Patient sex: F
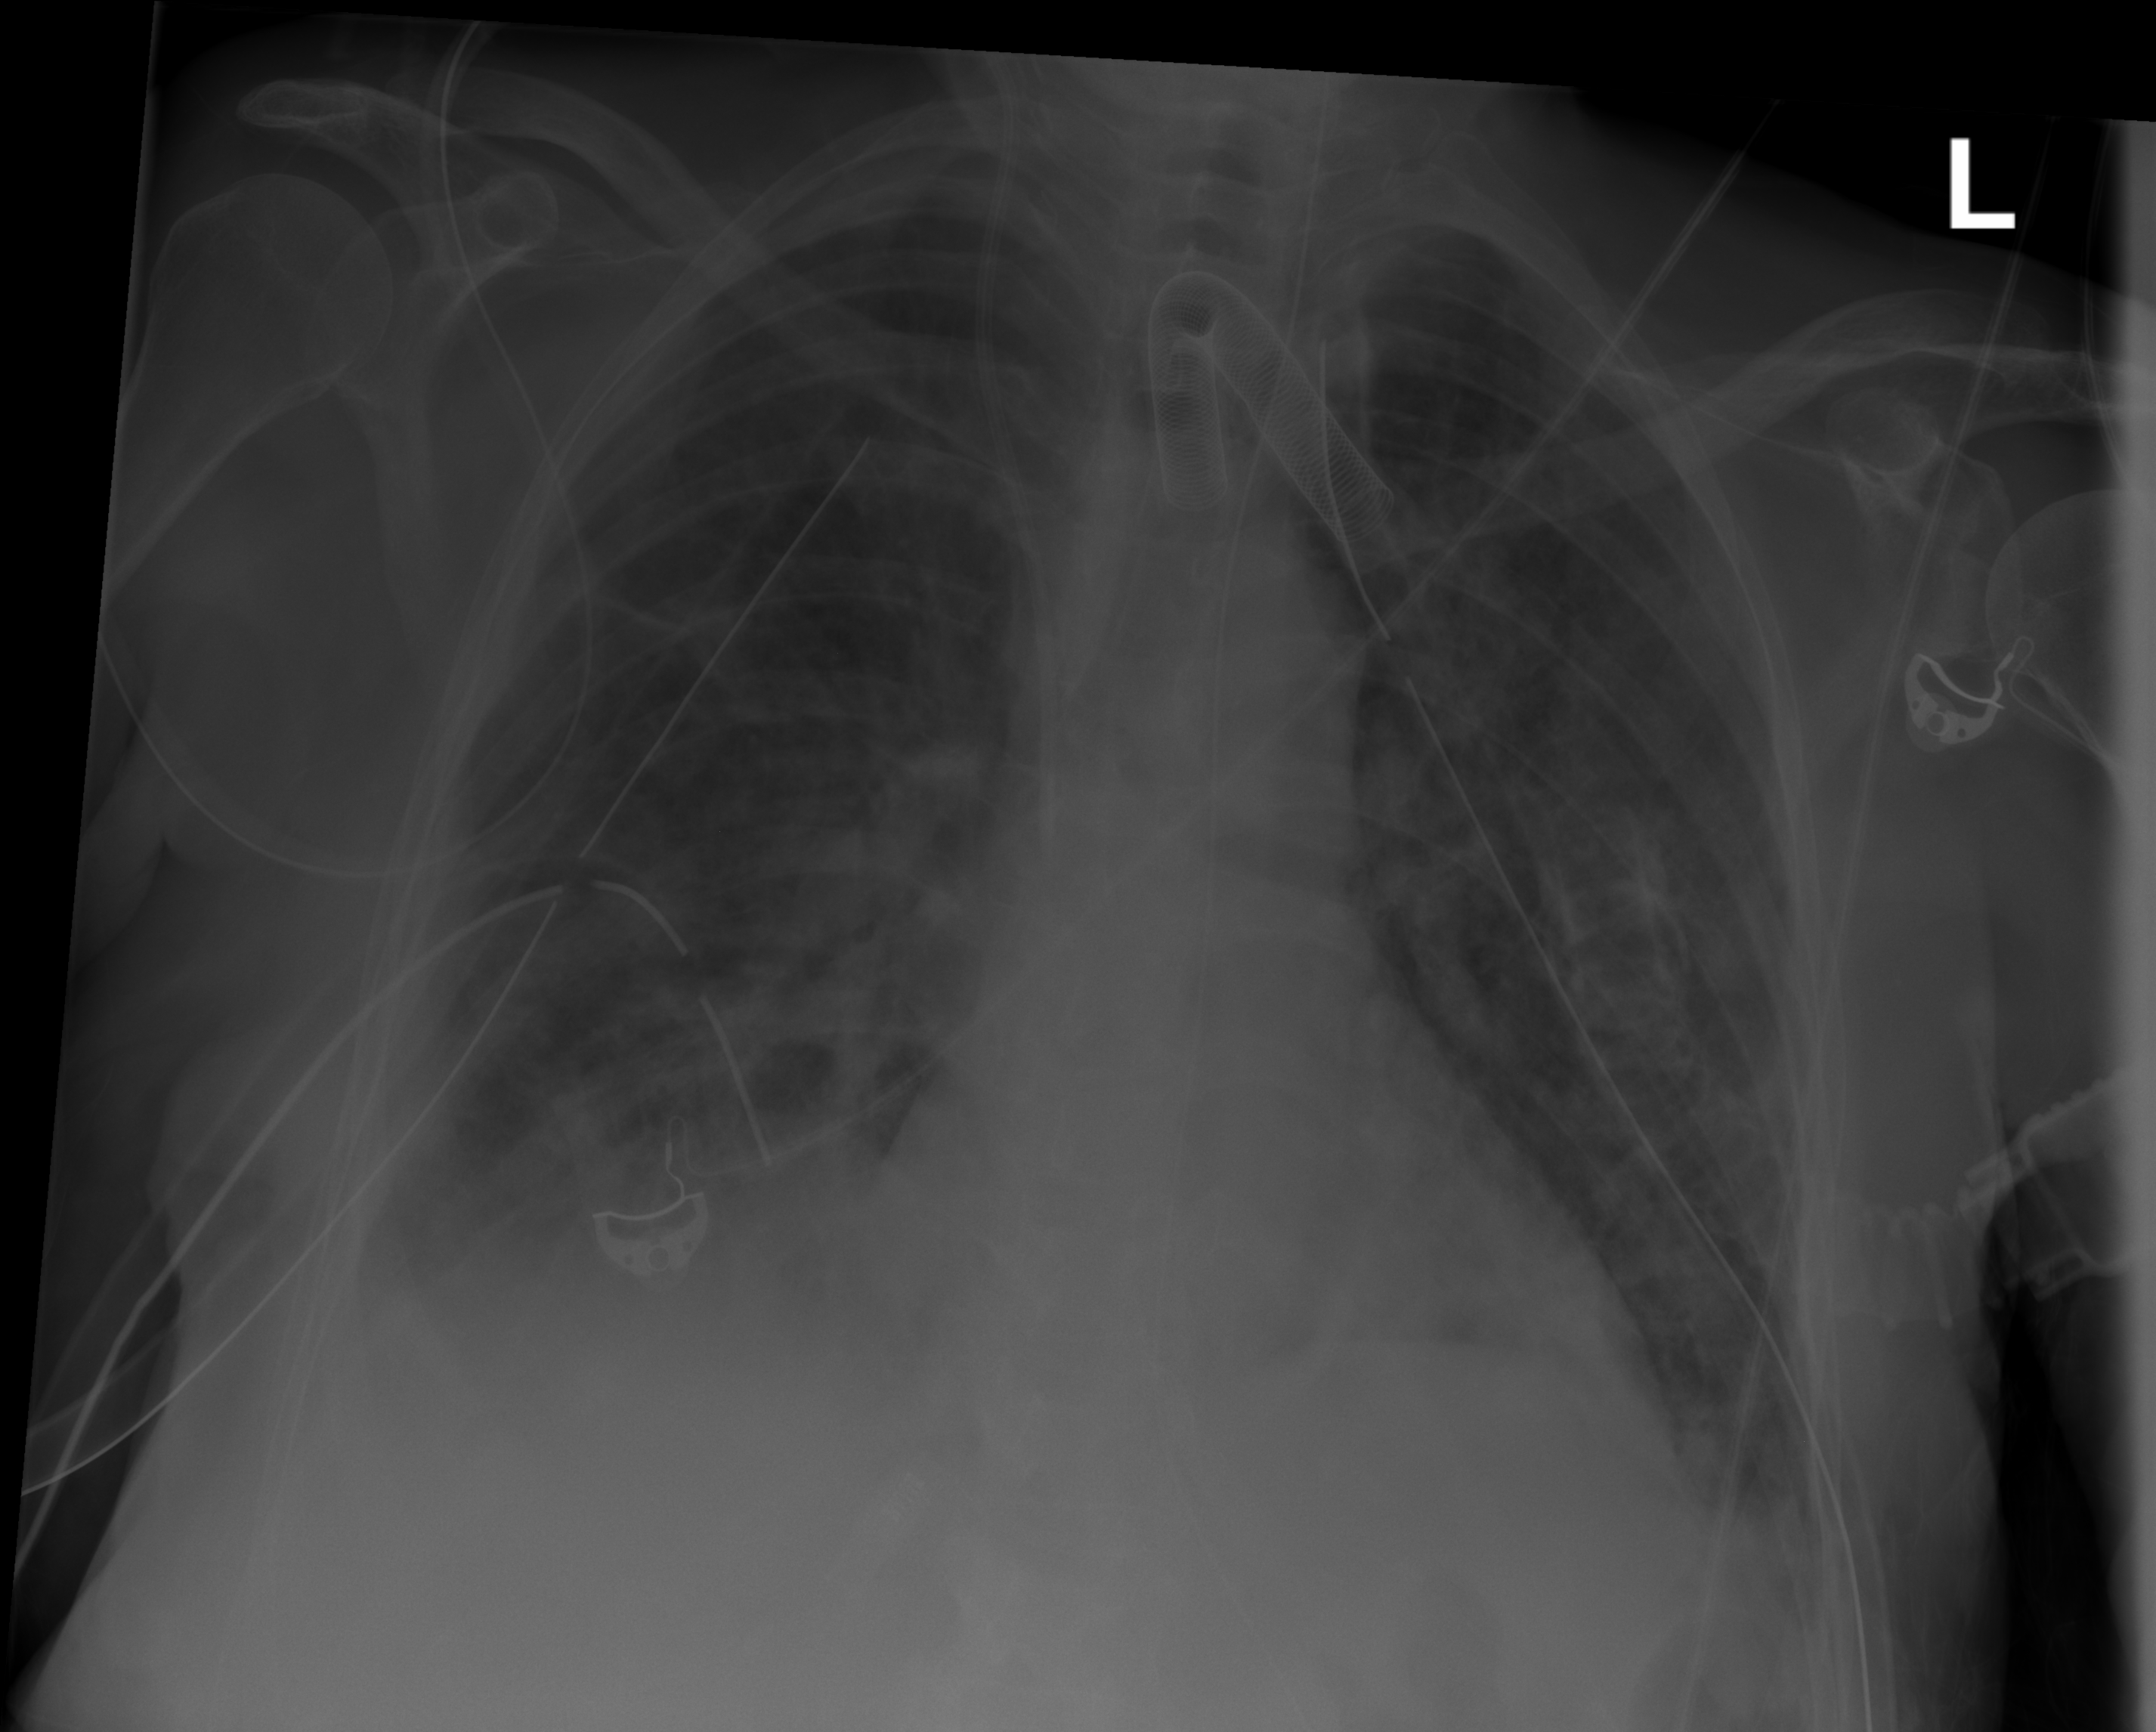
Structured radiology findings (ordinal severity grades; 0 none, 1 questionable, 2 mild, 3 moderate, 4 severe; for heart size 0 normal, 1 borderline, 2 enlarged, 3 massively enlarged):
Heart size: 0
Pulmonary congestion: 2
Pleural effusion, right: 0
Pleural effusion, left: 0
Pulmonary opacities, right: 2
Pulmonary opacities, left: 1
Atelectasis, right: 1
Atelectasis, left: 1